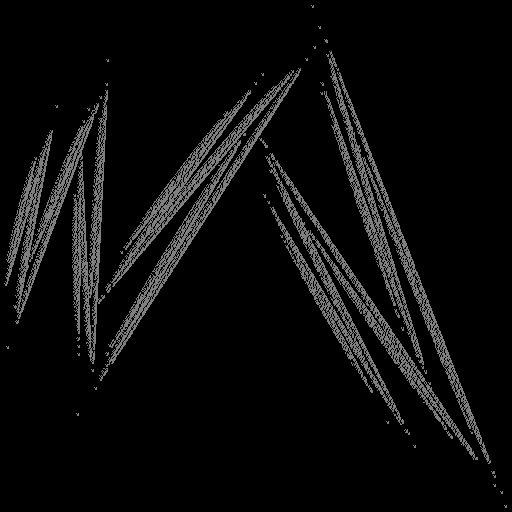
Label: bamboofern